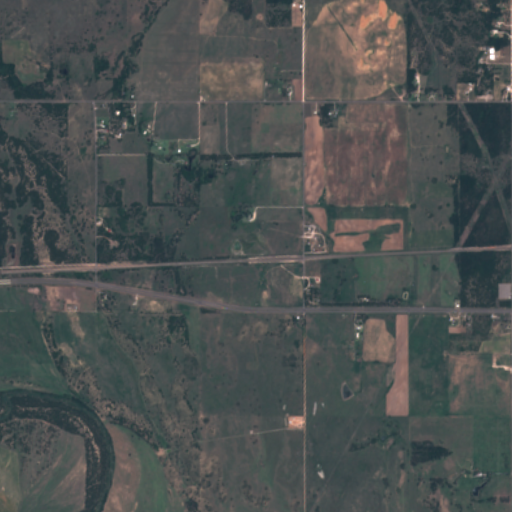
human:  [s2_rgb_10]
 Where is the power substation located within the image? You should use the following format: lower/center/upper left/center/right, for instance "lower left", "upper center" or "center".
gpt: The power substation is located in the center right of the image.
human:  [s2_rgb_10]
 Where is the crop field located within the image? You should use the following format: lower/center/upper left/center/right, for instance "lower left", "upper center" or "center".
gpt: There is no crop field in the image.